Field crop: maize
Growth stage: 2
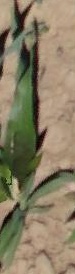
Species: maize